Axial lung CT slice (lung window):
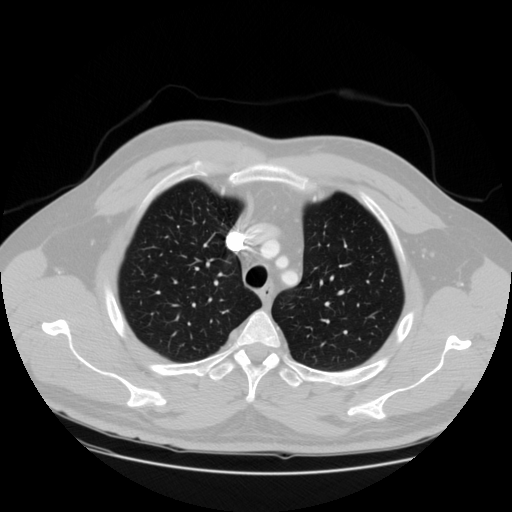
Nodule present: no